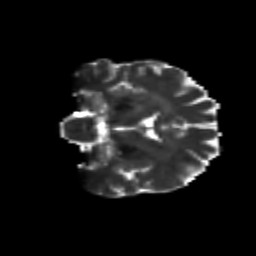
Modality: T2w
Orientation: coronal
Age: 39
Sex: female
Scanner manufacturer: siemens
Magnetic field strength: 3 T
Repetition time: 8.6 s
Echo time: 0.095 s